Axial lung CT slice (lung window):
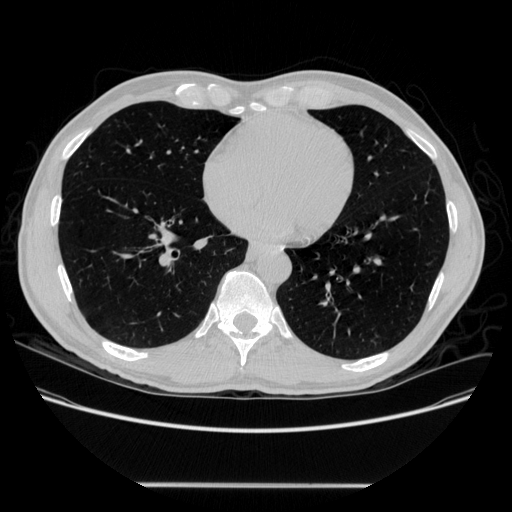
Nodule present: no